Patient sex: M
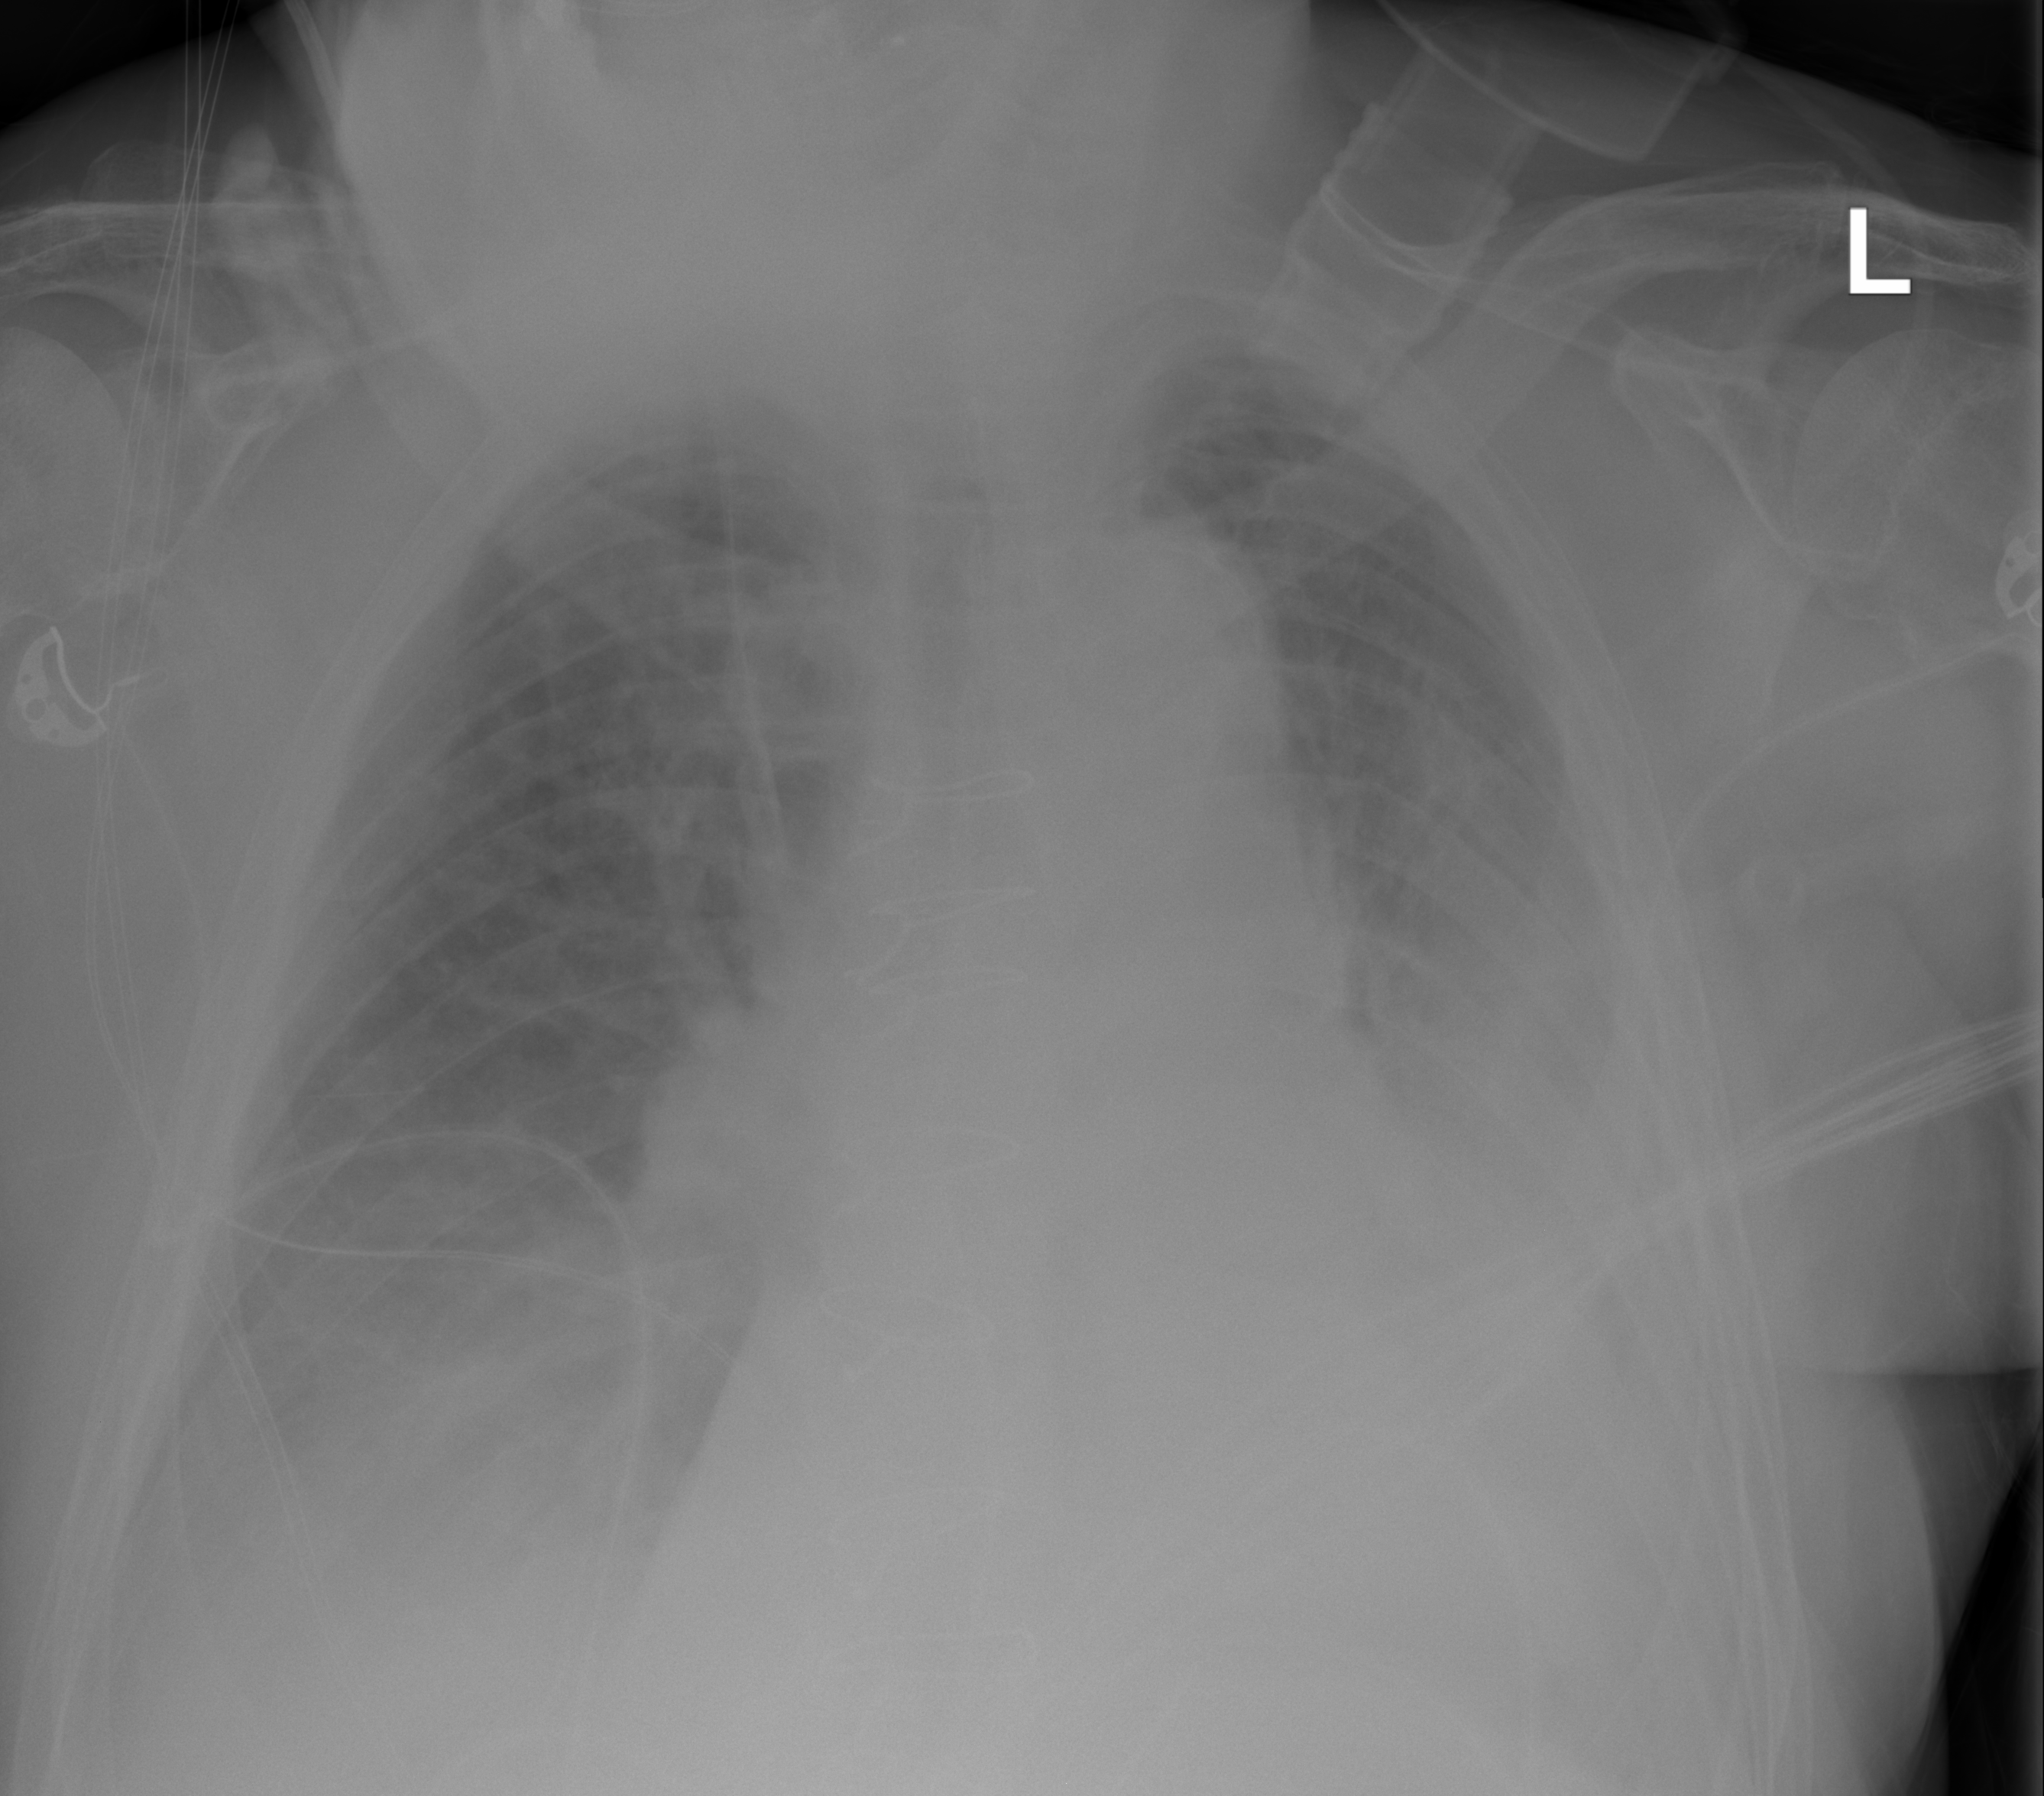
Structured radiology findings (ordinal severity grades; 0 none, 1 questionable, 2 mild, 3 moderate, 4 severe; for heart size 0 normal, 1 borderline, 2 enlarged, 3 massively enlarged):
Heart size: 0
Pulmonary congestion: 0
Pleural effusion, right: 2
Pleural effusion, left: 3
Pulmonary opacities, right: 0
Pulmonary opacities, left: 0
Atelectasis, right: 2
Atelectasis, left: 2